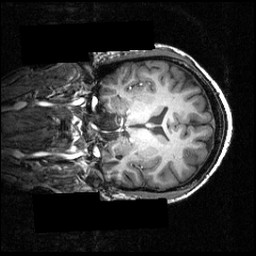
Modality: T1w
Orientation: coronal
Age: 23
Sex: male
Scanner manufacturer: siemens
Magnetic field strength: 3.951 T
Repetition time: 1.5 s
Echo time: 0.00335 s